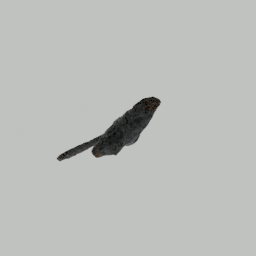
Label: nature